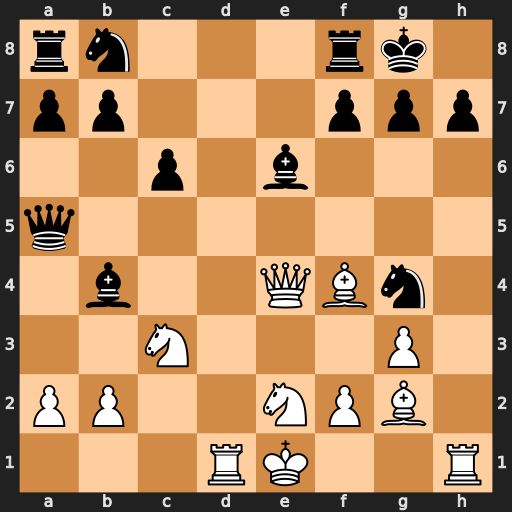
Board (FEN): rn3rk1/pp3ppp/2p1b3/q7/1b2QBn1/2N3P1/PP2NPB1/3RK2R
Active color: w
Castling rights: K
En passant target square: -
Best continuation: Qxh7#